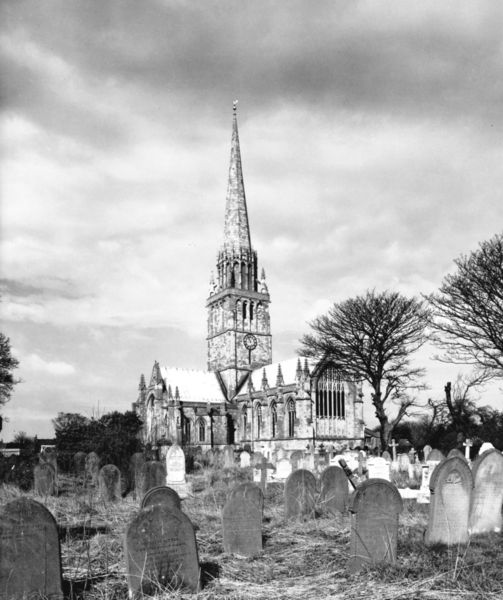
Titel: Patrington Church (St Patrick’s Church), Patrington/East Yorkshire
Standort: Patrington (EU - GB - England - East Yorkshire)
Schlagwörter: baum, himmel, weiß, wolken, bäume, kirchturm, fenster, frankreich, grau, schwarz, gras, steine, tot, kirche, gotik, turm, schrift, ansicht, fassade, kahl, foto, fotografie, kreuz, türmchen, dom, friedhof, kathedrale, spitzbögen, sterben, chor, kapelle, vierung, grabinschrift, gothique flamboyant, begrabung, garbsteine, friedfoh